Question: I'm using the old DsoFramer control to embedded an instance of Excel in a form of mine. This has been working fine with Excel 2000, 2003 and 2007.
Come 2010 however I think its behaving slightly differently. I now get a prompt about macros, which then blocks my UI until the user shifts focus to the excel instance in the background and clicks ok.

I know that Microsoft don't endorse using this control anymore, but unfortunately we're not in a position to replace it yet. So what I'm looking for our ways to try and disable this dialog. I've tried using the enum but this doesn't seem to make any difference. If I open the file directly through code then its fine and doesn't prompt, but the axFramer.Open() call always causes it to prompt. Does anyone know of a way round this?
Code to reproduce this issue in a simple WinForm app (you'll need to substitute the file path to a file containing macros).
'''
using System;
using System.Collections.Generic;
using System.ComponentModel;
using System.Data;
using System.Drawing;
using System.Linq;
using System.Text;
using Microsoft.Office.Interop.Excel;
using System.Diagnostics;
namespace WindowsFormsApplication1
{
public partial class Form1 : System.Windows.Forms.Form
{
private AxDSOFramer.AxFramerControl axFramer;
public Form1()
{
// Kill any Excel processes first so they don't interfere with our tests
KillExcelProcesses();
InitializeComponent();
try
{
CreateAndAddFramer();
string file = @"c: emp\date_6490.xls";
// Create a new Excel Application. For the purpose of the test lets ensure it's visible too.
Application excelApp = new Application() { Visible = true, DisplayAlerts = false };
// Set the Excel security to Forcefully disable all macros.
excelApp.AutomationSecurity = Microsoft.Office.Core.MsoAutomationSecurity.msoAutomationSecurityForceDisable;
// Open the file. This is because it needs to be open before trying with the DsoFramer
// control. It also demonstrates that excel opens fine without prompting for any
// macro support.
Workbook selectedBook = excelApp.Workbooks.Open(file);
// Open the file in the framer. This will now prompt to enable macros.
axFramer.Open(file, true, null, null, null);
}
catch (Exception e)
{
System.Windows.Forms.MessageBox.Show(e.ToString());
KillExcelProcesses();
}
}
/// <summary>
/// Creates a DsoFramer and adds to the form.
/// </summary>
private void CreateAndAddFramer()
{
// Create an axFramer control
this.axFramer = new AxDSOFramer.AxFramerControl();
// Initialize the axFamer
((System.ComponentModel.ISupportInitialize)(this.axFramer)).BeginInit();
// Update the name of the framer (bug in framer)
this.axFramer.Name = "framer_" + Guid.NewGuid().ToString();
this.axFramer.ResetText();
// Dock the framer and add to the form
this.axFramer.Dock = System.Windows.Forms.DockStyle.Fill;
this.Controls.Add(axFramer);
((System.ComponentModel.ISupportInitialize)(this.axFramer)).EndInit();
}
/// <summary>
/// Kills all excel processes.
/// </summary>
private static void KillExcelProcesses()
{
// Kill all instances of Excel
foreach (Process p in Process.GetProcessesByName("excel"))
{
p.Kill();
}
}
}
'''
}
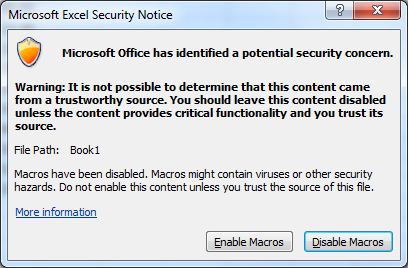
Answer: The DsoFramer download was removed at the exact same time that the first beta of Office 2010 shipped. This is a coincidence. OLE embedding is dead as a doornail, it has been for the past 8 years. You could try calling Microsoft Support but I'm pretty sure they'll flip you the bird. You cannot keep your app in its present form and hope to continue future Office versions.
This answer was not meant to be helpful, merely reinforcing that you are spending your time and energy trying to solve the wrong problem.